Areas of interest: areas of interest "Residential Area"
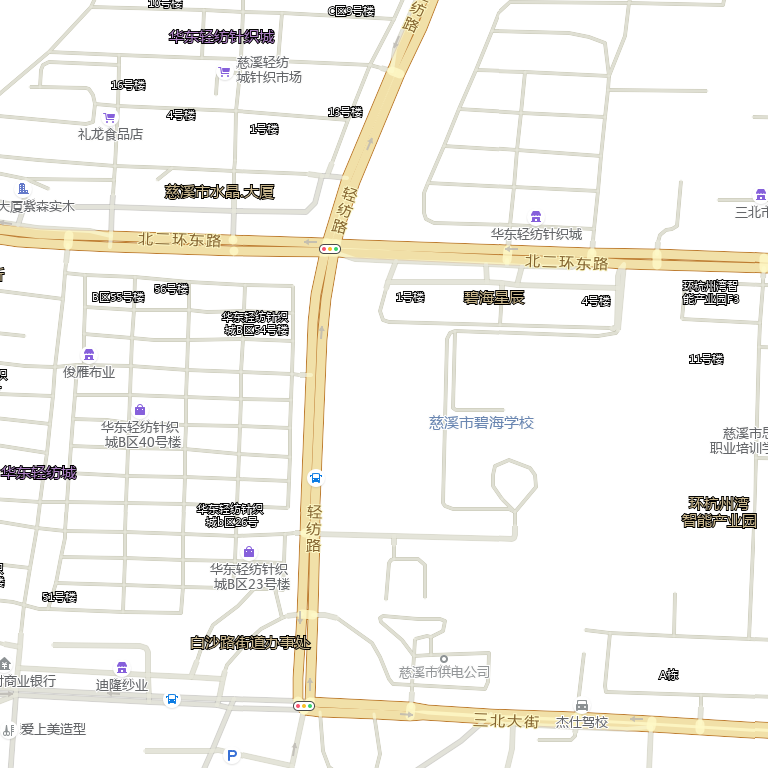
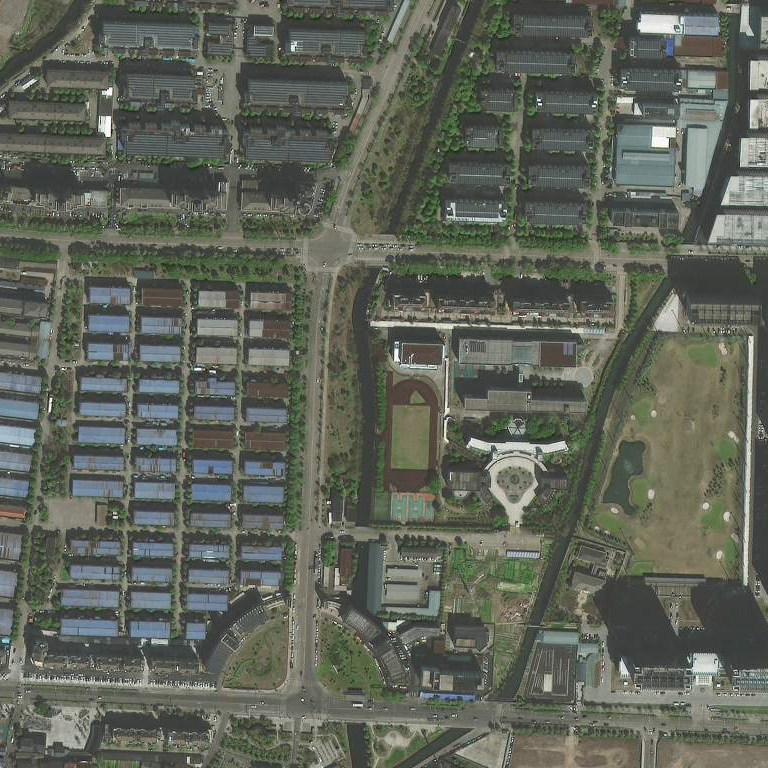